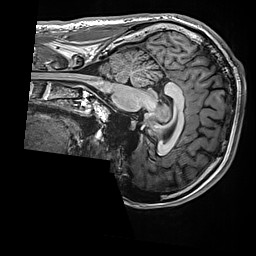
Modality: T1w
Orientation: sagittal
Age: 32
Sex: male
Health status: healthy
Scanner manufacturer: siemens
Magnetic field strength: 3 T
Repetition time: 2.5 s
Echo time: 0.00299 s